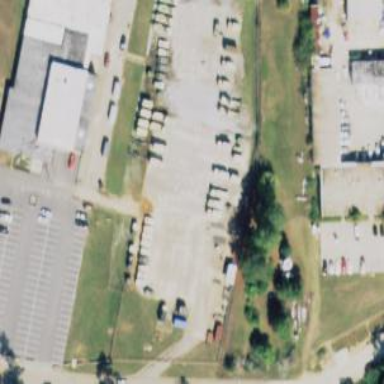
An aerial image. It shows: Parking area.